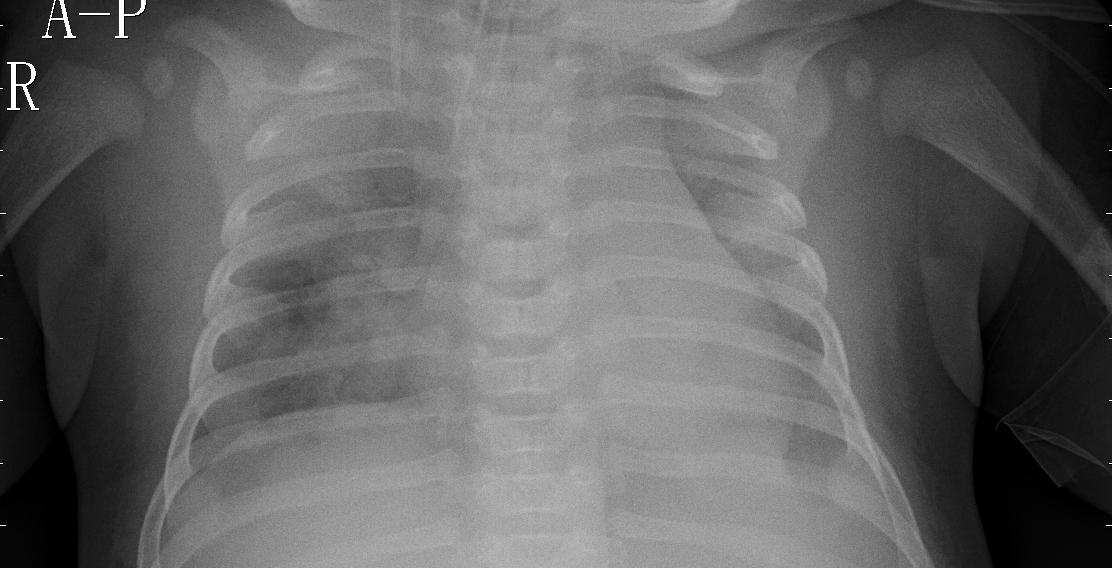
Diagnosis: PNEUMONIA